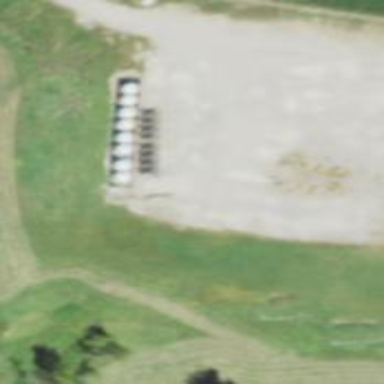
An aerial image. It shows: Storage tank with man-made structure.